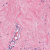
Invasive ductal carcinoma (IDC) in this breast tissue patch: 0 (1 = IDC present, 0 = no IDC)